Interaction volume radius: 10 \u00c5
Interaction volume height: 20 \u00c5
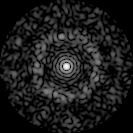
Disorder parameter: 0.8279